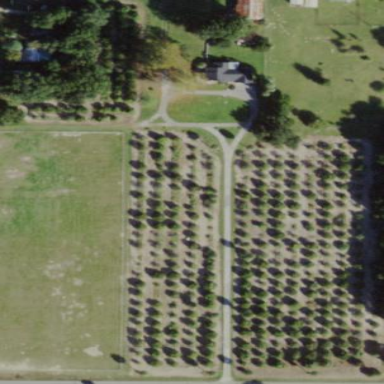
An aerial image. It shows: Orchard.